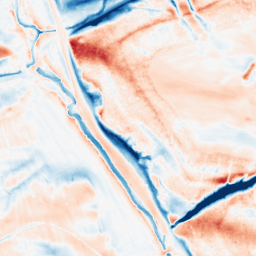
Category: classical
Decomposition family: gaussian_anisotropic
Decomposition parameters: sigma_x: 2
sigma_y: 10
Upsampling method: bilinear
Upsampling parameters: scale: 4
Upsampling scale: 4